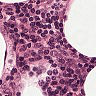
Metastatic tissue present: no